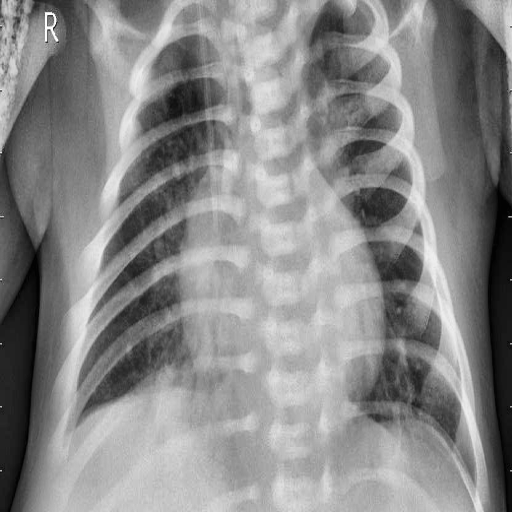
Finding: PNEUMONIA